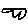
Label: zigzag